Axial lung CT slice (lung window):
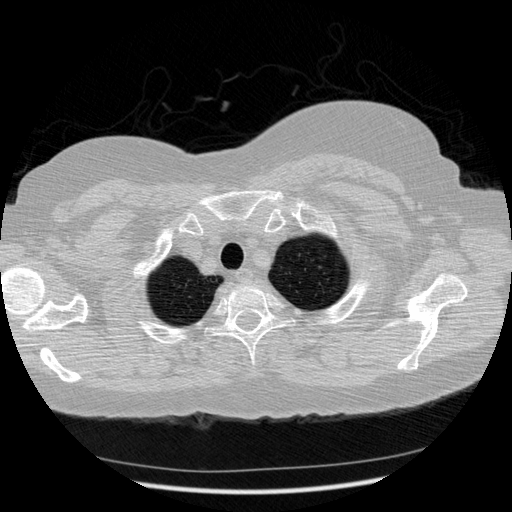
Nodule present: no